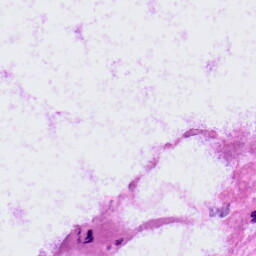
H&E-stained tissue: LymphNode